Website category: jobs
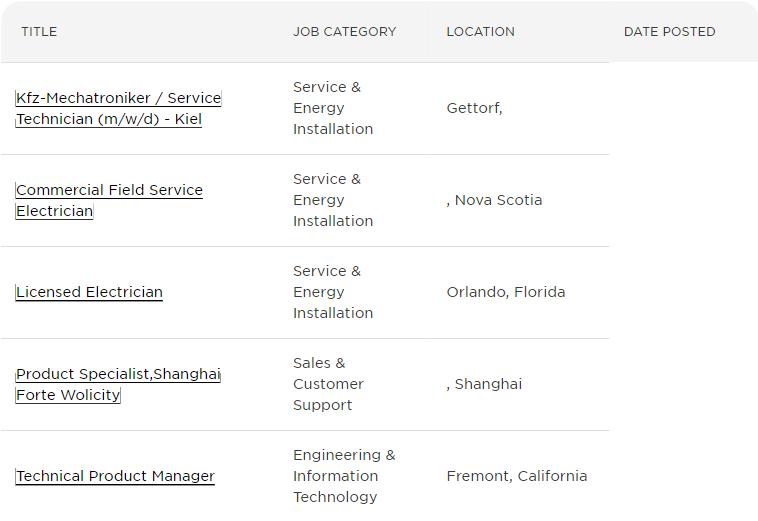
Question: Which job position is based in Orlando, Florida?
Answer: Licensed Electrician

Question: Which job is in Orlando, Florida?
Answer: Licensed Electrician

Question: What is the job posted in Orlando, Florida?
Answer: Licensed Electrician

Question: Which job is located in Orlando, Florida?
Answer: Licensed Electrician